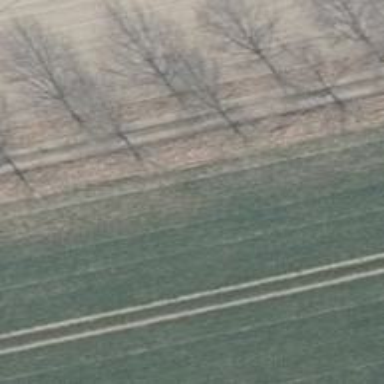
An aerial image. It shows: Row of trees in natural setting.